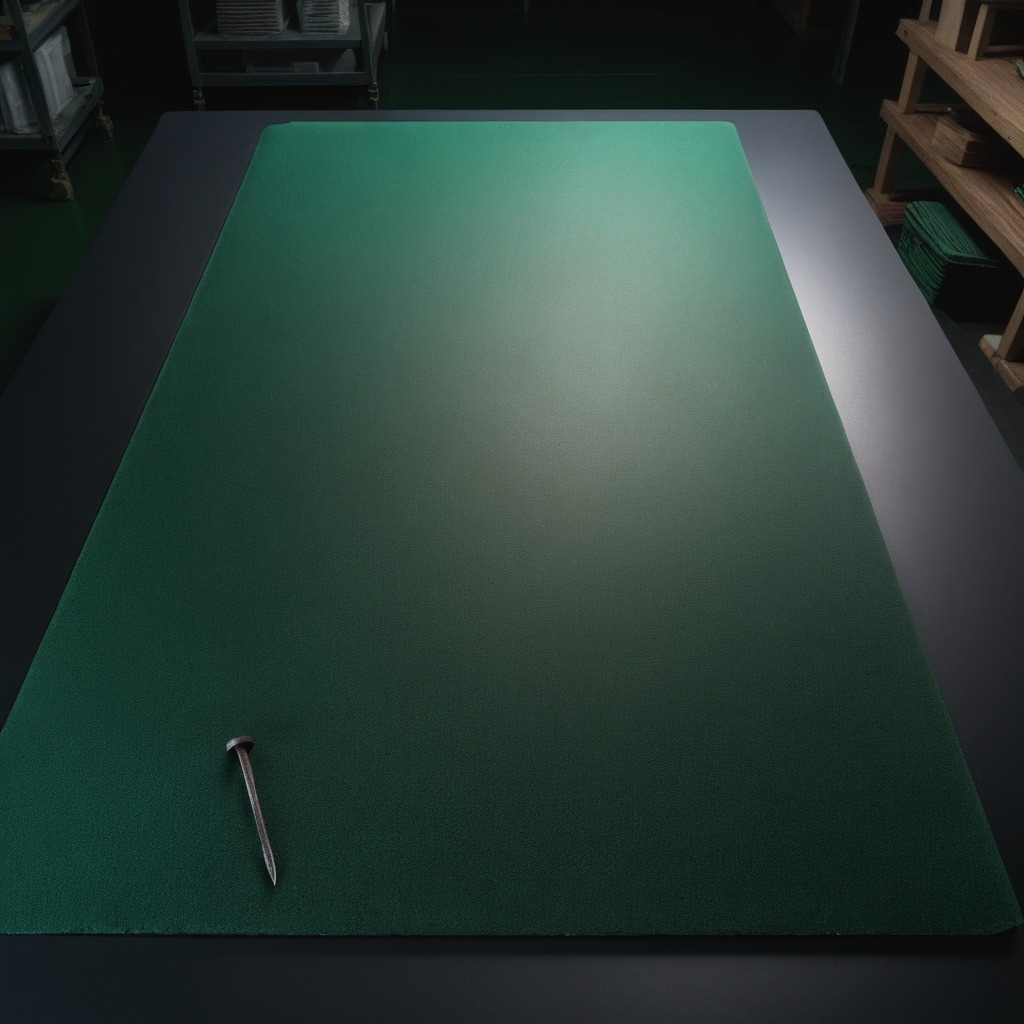
A nail lying on a clean granite tabletop covered with a green rubber mat inside a workshop at night dim ambient light soft shadows worn but beneath the mat